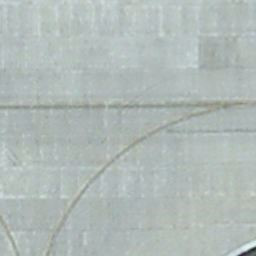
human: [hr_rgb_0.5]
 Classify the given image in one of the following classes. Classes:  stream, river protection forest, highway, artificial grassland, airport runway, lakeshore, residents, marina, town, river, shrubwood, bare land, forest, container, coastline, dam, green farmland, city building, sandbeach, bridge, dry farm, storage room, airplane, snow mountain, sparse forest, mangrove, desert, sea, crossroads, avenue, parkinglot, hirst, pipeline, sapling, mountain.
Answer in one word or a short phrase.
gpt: airport runway